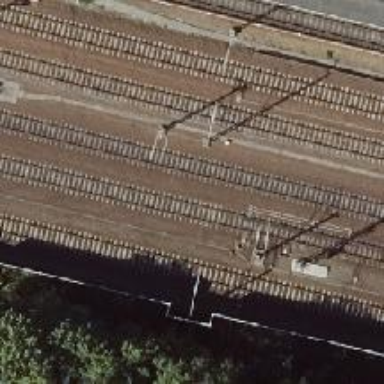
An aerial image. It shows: Railway switch with the turnout side on the left.